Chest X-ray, PA view. Patient: 60 years old, sex F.
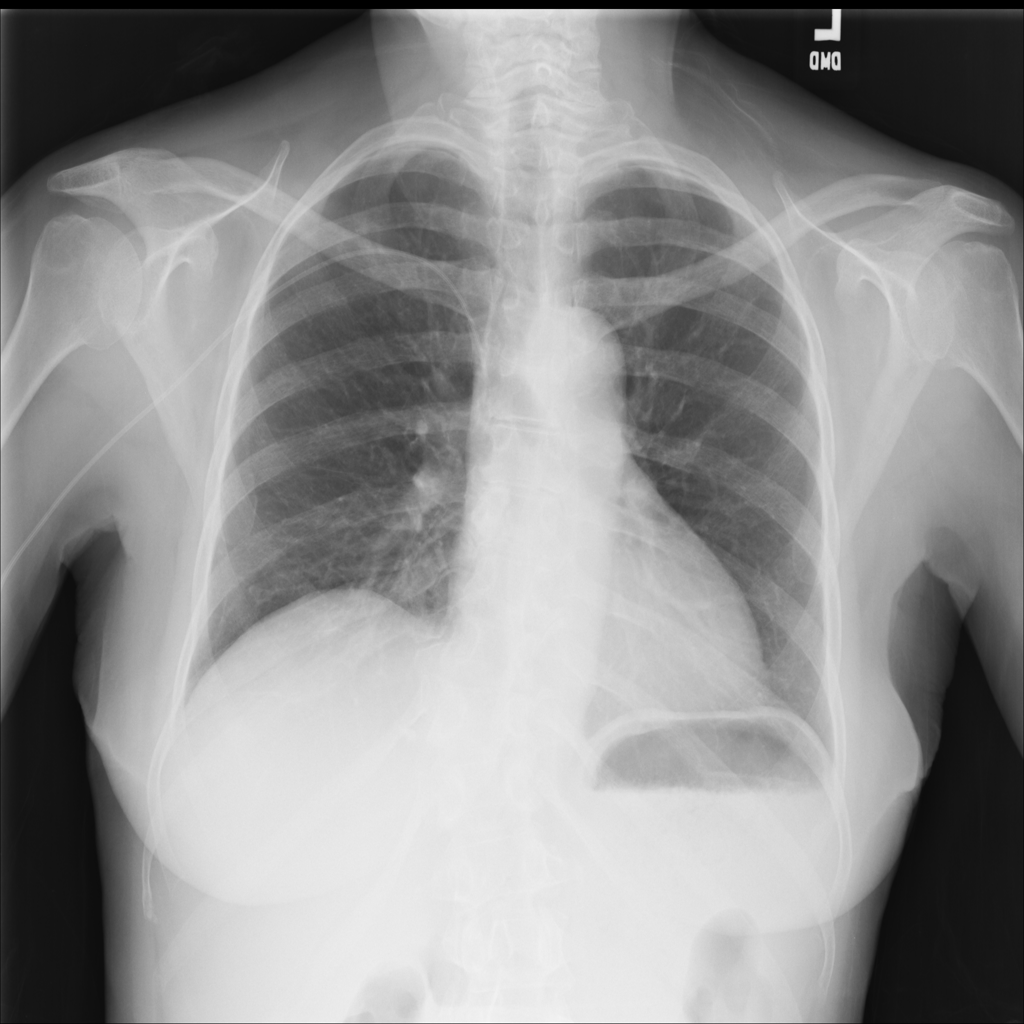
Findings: Nodule